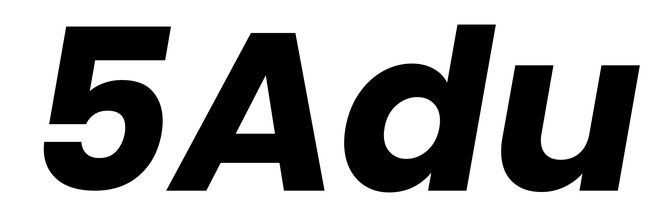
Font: Poppins-BoldItalic